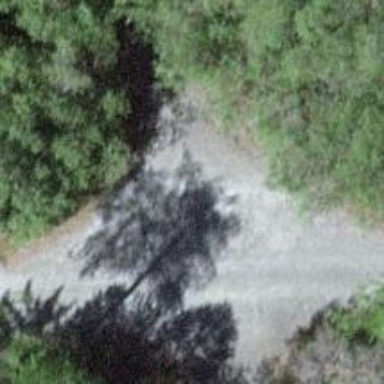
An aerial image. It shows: Track with grade 2 gravel surface.